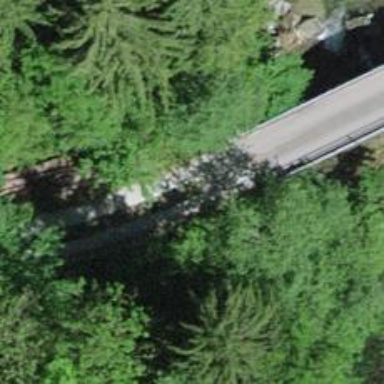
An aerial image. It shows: Track road on bridge with grade 1 tracktype.